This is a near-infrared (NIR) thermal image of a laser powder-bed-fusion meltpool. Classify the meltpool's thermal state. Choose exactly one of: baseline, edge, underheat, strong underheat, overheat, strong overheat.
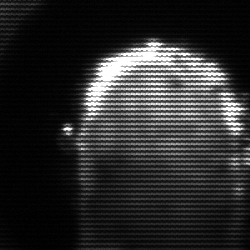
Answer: baseline